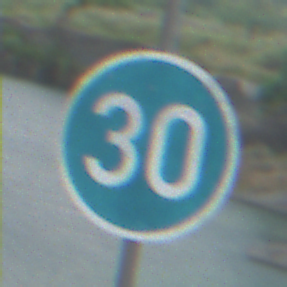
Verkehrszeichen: VorgeschriebeneMindestgeschwindigkeit
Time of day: MorningAfternoon
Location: Outdoor (Nature)
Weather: PartlyCloudy
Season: NotSpecified
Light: Natural